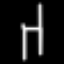
Label: chair